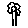
Label: flower